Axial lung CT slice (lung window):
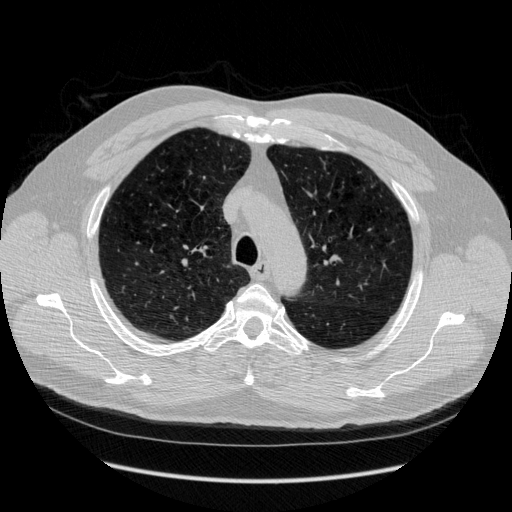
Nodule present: no